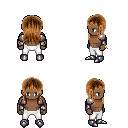
a pixel art fantasy rpg character, male body template, human, dark skin, steel arm armor, white pants, brown unkempt hairstyle, bracelets, metal boots, four views (front, back, left, right), 2x2 character sprite sheet, small pixel art, hard edges, no anti-aliasing